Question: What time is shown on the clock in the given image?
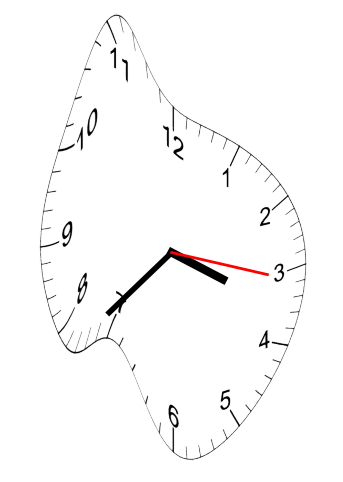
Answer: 03:37:16